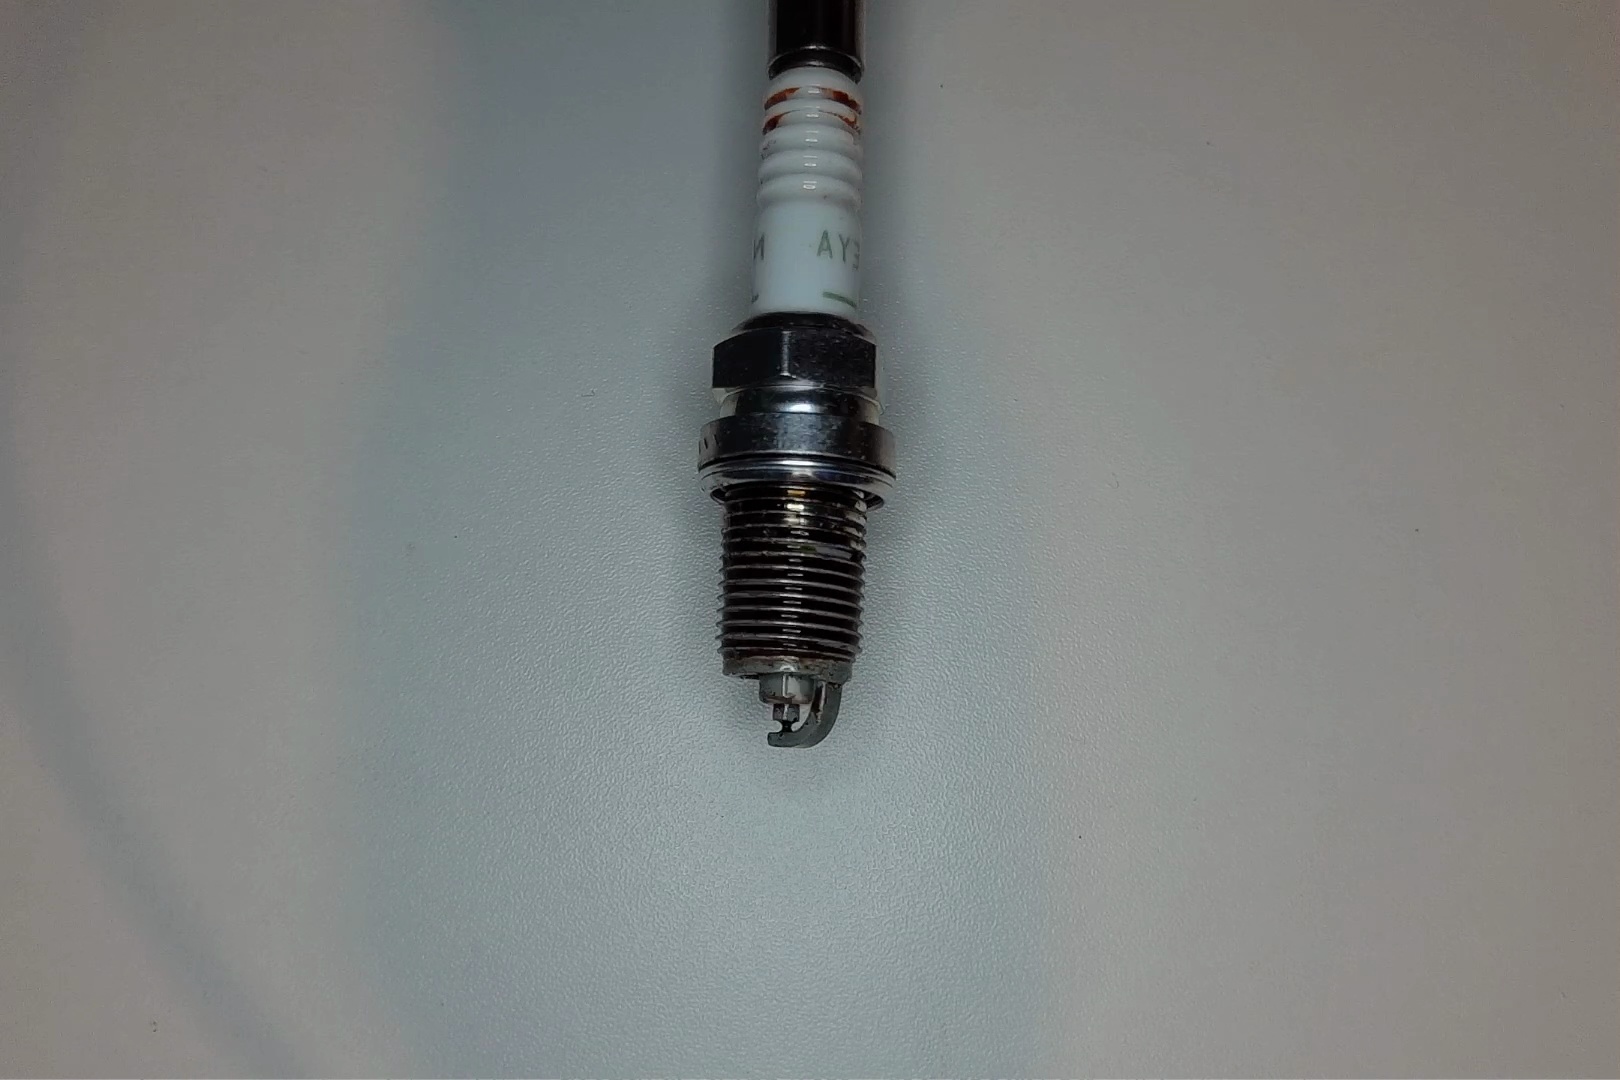
Label: anomaly